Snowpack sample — Buffalo Mountain, Silverthorne, Colorado, USA (2/22/26, 2:02 PM MST)
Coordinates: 39.622, -106.113
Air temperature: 33 °F
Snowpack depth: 63 cm
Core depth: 10 cm
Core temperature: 32 °F
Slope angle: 11°, slope face: 116°
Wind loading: low
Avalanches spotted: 0
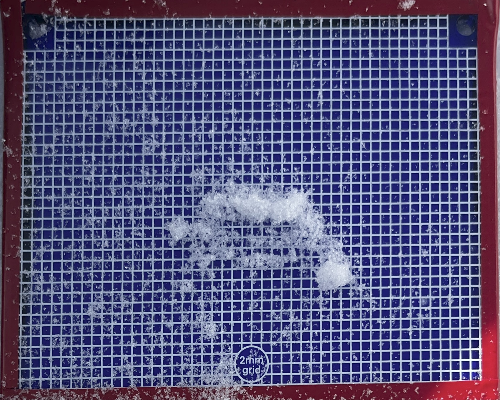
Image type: profile
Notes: In a firebreak similar to site 1, minimal wind loading with no spotted avalanches (not many faces in view though)